Question: I have three columns
PID, AppNo and ProcessedDate
I need a query to update the AppNo in the format below
'''
PID AppNo ProcessedDate
11 1 09/30/2019 18:21
3 1 09/25/2019 08:37
3 2 09/25/2019 08:37
11 1 09/25/2019 08:39
11 2 09/25/2019 08:40
7 1 09/26/2019 14:19
7 2 09/26/2019 14:20
7 3 09/26/2019 14:22
2 1 09/26/2019 14:23
11 1 09/26/2019 14:23
11 2 09/26/2019 14:24
11 3 09/26/2019 14:24
3 1 09/26/2019 14:24
'''
For now the AppNo column is null.
This is the sql that is not working
'''
SELECT AppNo, ProcessedDate,pid
,Row_Number() OVER(PARTITION BY pid, ProcessedDate ORDER BY ProcessedDate) AS rn
select * FROM table
'''

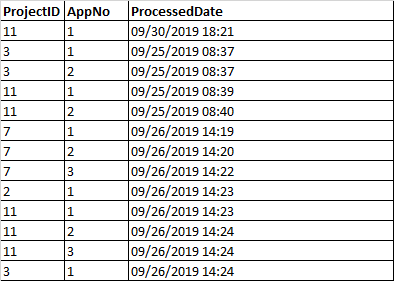
Answer: You seem to be looking to update your original table. You can use 'ROW_NUMBER()' in a CTE to rank records with groups having the same date (without time) and pid, ordered by date (with time) and then do the update on the fly:
'''
WITH cte AS (
SELECT
pid,
ProcessedDate,
AppNo,
ROW_NUMBER() OVER(PARTITION BY pid, CAST(ProcessedDate AS DATE) ORDER BY ProcessedDate) rn
FROM mytable
)
UPDATE cte SET AppNo = rn
'''
<URL>
Original data:
After running the query: